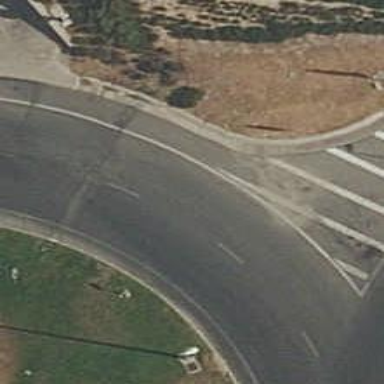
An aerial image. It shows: Tertiary road with asphalt surface leading to roundabout.